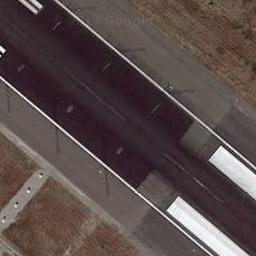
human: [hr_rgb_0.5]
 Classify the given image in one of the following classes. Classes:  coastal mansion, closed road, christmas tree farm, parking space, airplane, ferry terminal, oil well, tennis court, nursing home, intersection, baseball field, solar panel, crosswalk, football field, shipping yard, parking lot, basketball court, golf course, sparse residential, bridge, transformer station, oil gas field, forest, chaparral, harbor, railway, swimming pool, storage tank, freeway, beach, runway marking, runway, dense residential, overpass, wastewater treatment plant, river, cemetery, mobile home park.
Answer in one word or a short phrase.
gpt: runway